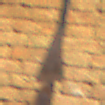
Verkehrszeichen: BeweglicheBruecke
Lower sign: Geschwindigkeit20
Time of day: MorningAfternoon
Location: Outdoor (Urban)
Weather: Clear
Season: NotSpecified
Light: Natural